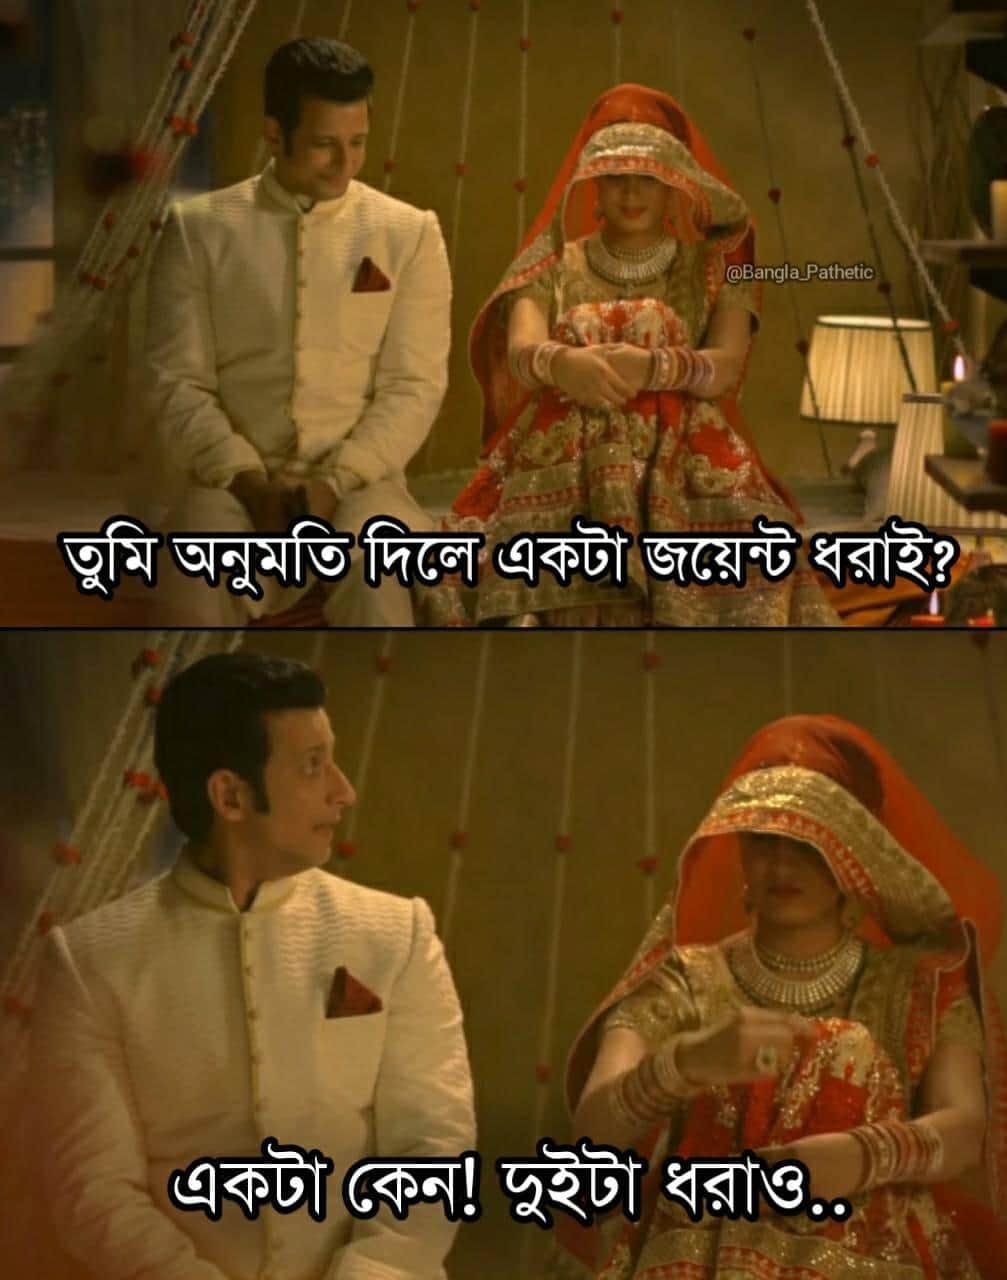
Caption: তুমি অনুমতি দিলে একটা জয়েন্ট ধরাই?     একটা কেন ! দুইটা ধরাও...
Label: hate